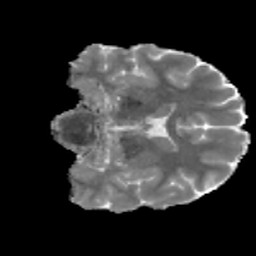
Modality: MD
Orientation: coronal
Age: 26
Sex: male
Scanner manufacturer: siemens
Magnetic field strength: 3 T
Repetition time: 3.5 s
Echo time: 0.086 s